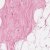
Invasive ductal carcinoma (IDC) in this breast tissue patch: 0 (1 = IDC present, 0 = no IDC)